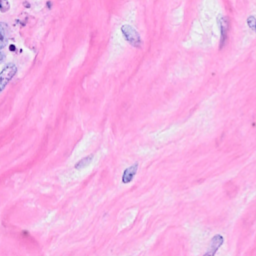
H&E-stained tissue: Breast